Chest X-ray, AP view. Patient: 40 years old, sex M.
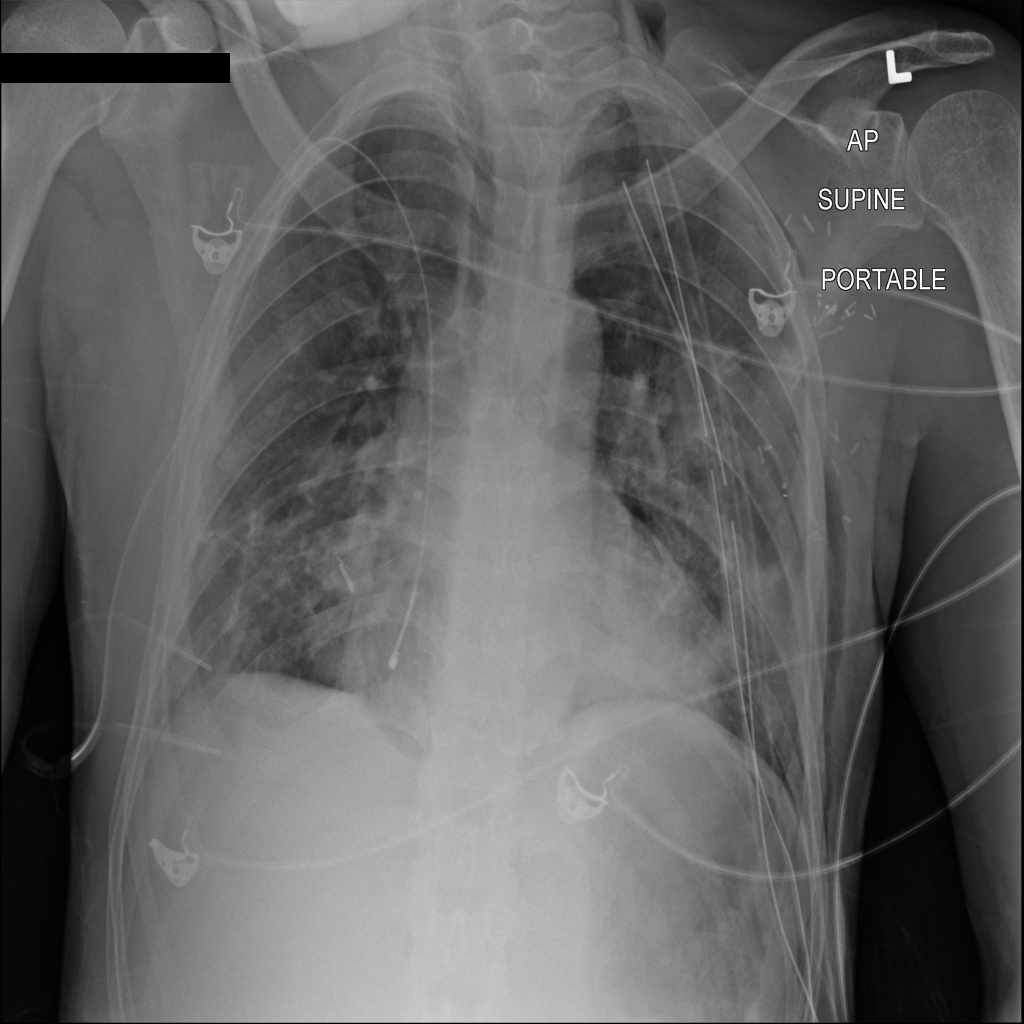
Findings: No Finding